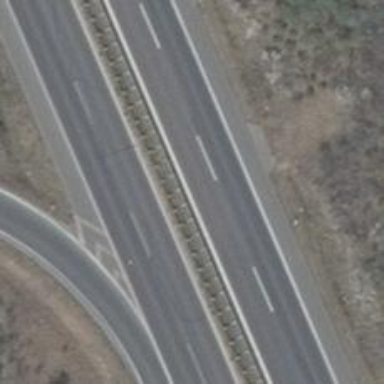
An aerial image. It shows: Trunk highway designated as motorroad.